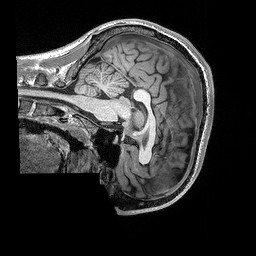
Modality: T1w
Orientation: sagittal
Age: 24
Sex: male
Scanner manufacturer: siemens
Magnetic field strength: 3 T
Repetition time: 2.3 s
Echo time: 0.00298 s